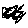
Label: car